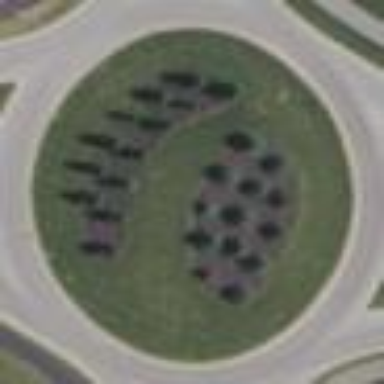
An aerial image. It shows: Roundabout on residential road with asphalt surface.